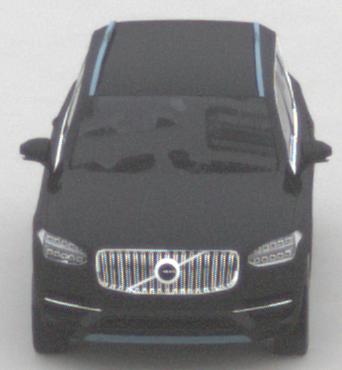
Make: Volvo
Model: XC90 B5
Detailed model: XC90 (L)
Model produced from: 2019/08
Model produced until: 2020/04
Doors: 5
Color: black
Road condition: dry road
Daytime: morning or afternoon
Contrast: low contrast